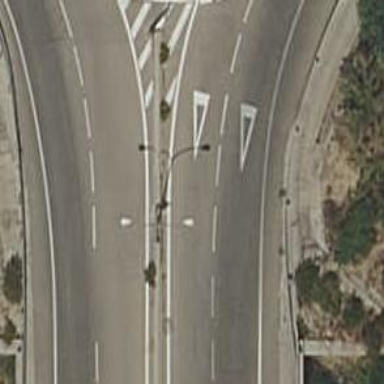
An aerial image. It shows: Road with "give way" sign.